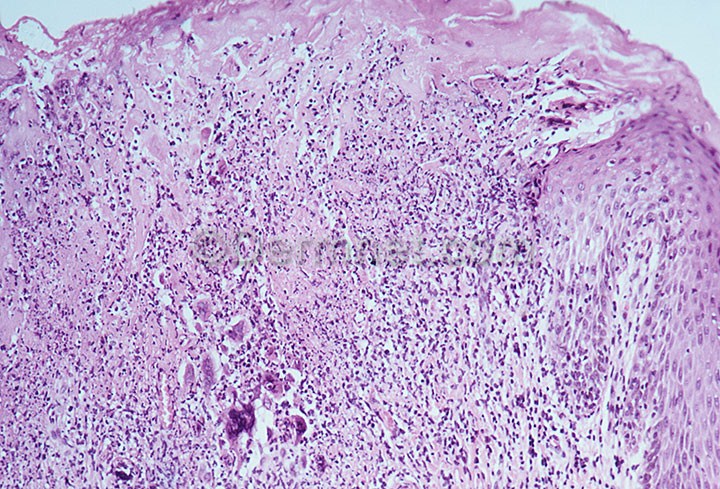
Disease: Warts Molluscum and other Viral Infections